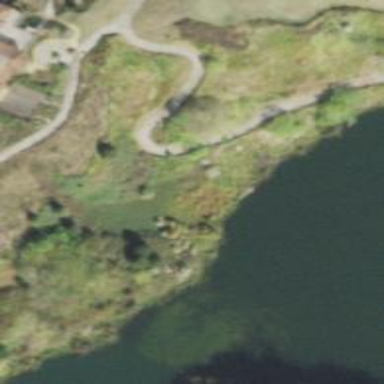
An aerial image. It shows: Path for golf carts.